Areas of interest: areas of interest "Theater"
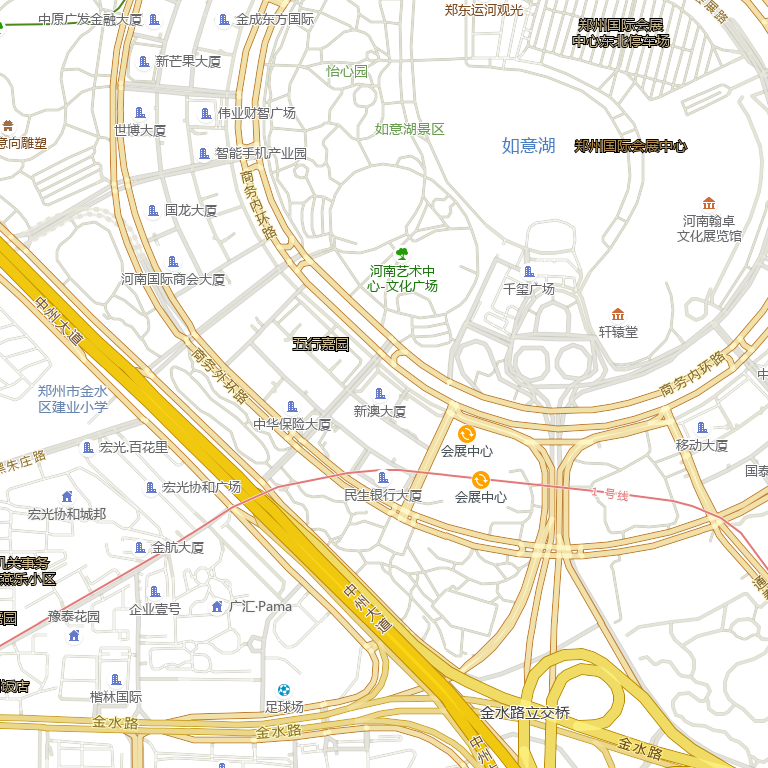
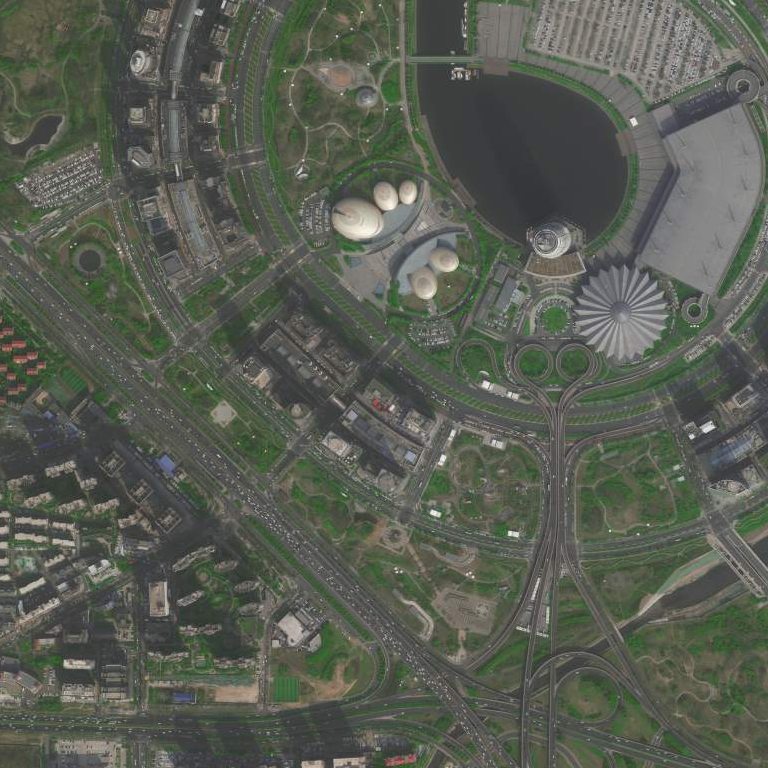